Question: I want to add a variable integer into the filename of a csv in the C-language. I am using this line of code to do that:
'''
errCode = TG_SetDataLog(connectionId, "dataLog%d.csv", i);
'''
If the 'errCode = 0', than the function 'TG_SetDataLog' will write data to a csv. I thougt i could add a variable by using '%d' and put the variable behind the comma, but this does not work. The following information is what i can get about the 'TG_SetDataLog' function.

If someone could help me it would be really helpfull.
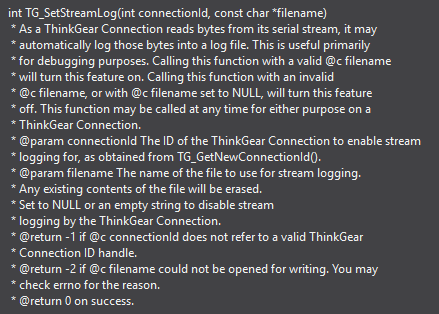
Answer: '''
char buff[64];
sprintf(buff, "dataLog%d.csv", i);
errCode = TG_SetDataLog(connectionId, buff);
'''
'sprintf' (or 'snprintf' that is better because secure) is like printf, but write in a buffer, not on the standard output.